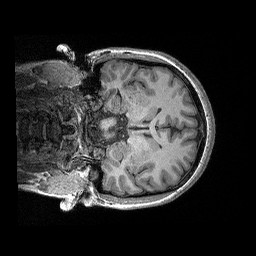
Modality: T1w
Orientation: coronal
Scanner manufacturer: siemens
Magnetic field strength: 3 T
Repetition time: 2.3 s
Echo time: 0.00298 s